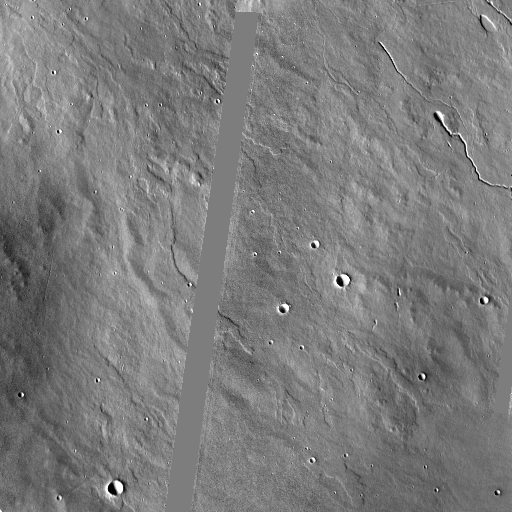
Crater classes present: Background, Other